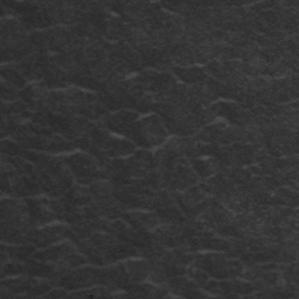
Label: frost